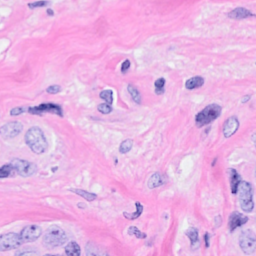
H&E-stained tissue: Breast